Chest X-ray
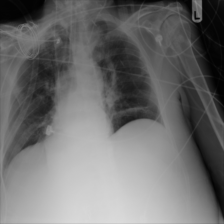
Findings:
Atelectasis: positive
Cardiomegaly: negative
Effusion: negative
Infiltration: negative
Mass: negative
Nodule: negative
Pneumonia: negative
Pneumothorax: negative
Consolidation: negative
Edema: negative
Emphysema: negative
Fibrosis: negative
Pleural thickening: negative
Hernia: negative